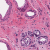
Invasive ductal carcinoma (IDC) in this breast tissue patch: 1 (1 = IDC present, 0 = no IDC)